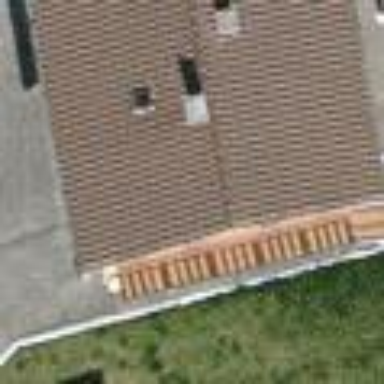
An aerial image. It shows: Residential building.